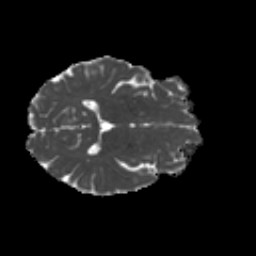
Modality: MD
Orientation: axial
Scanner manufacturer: siemens
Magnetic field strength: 3 T
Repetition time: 4.16 s
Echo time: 0.0806 s